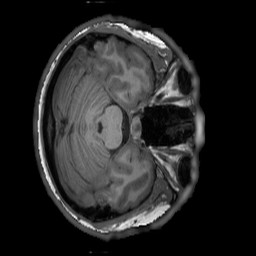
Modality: T1w
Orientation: axial
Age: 25
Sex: female
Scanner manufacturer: siemens
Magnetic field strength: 3 T
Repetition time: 2.3 s
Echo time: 0.00232 s